Question: I have made an AutoCompletetextView. The items in the dropdown of AutoCompleteTextView are not visible. How to change the color of of those items.
This is how it looks:

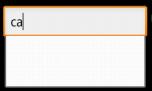
Answer: Just to point out that by using 'android.R.layout.simple_dropdown_item_1line' it will give you the same issue you encountered above. So you're better off just creating your own 'TextView' in an '.xml' file.